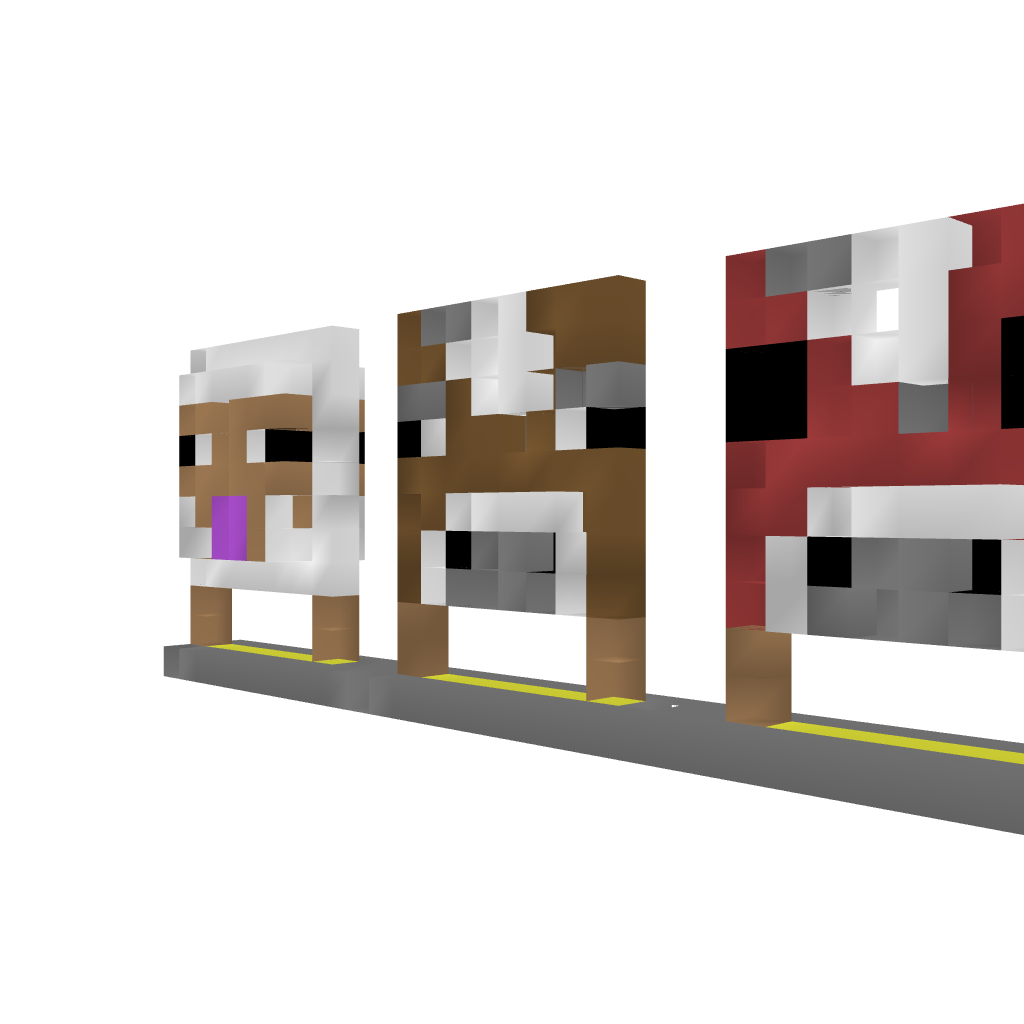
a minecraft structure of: Animal Faces! high quality